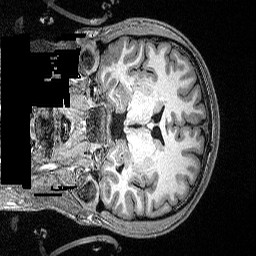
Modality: T1w
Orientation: coronal
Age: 23
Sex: male
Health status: healthy
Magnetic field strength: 3 T
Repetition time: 2.53 s
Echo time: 0.00331 s